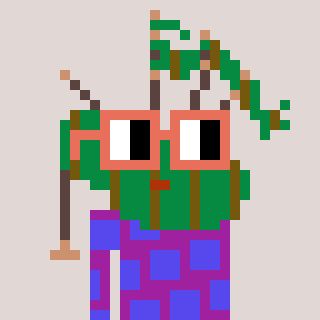
a pixel art character with square orange glasses, a bagpipe-shaped head and a magenta-colored body on a warm background